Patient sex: F
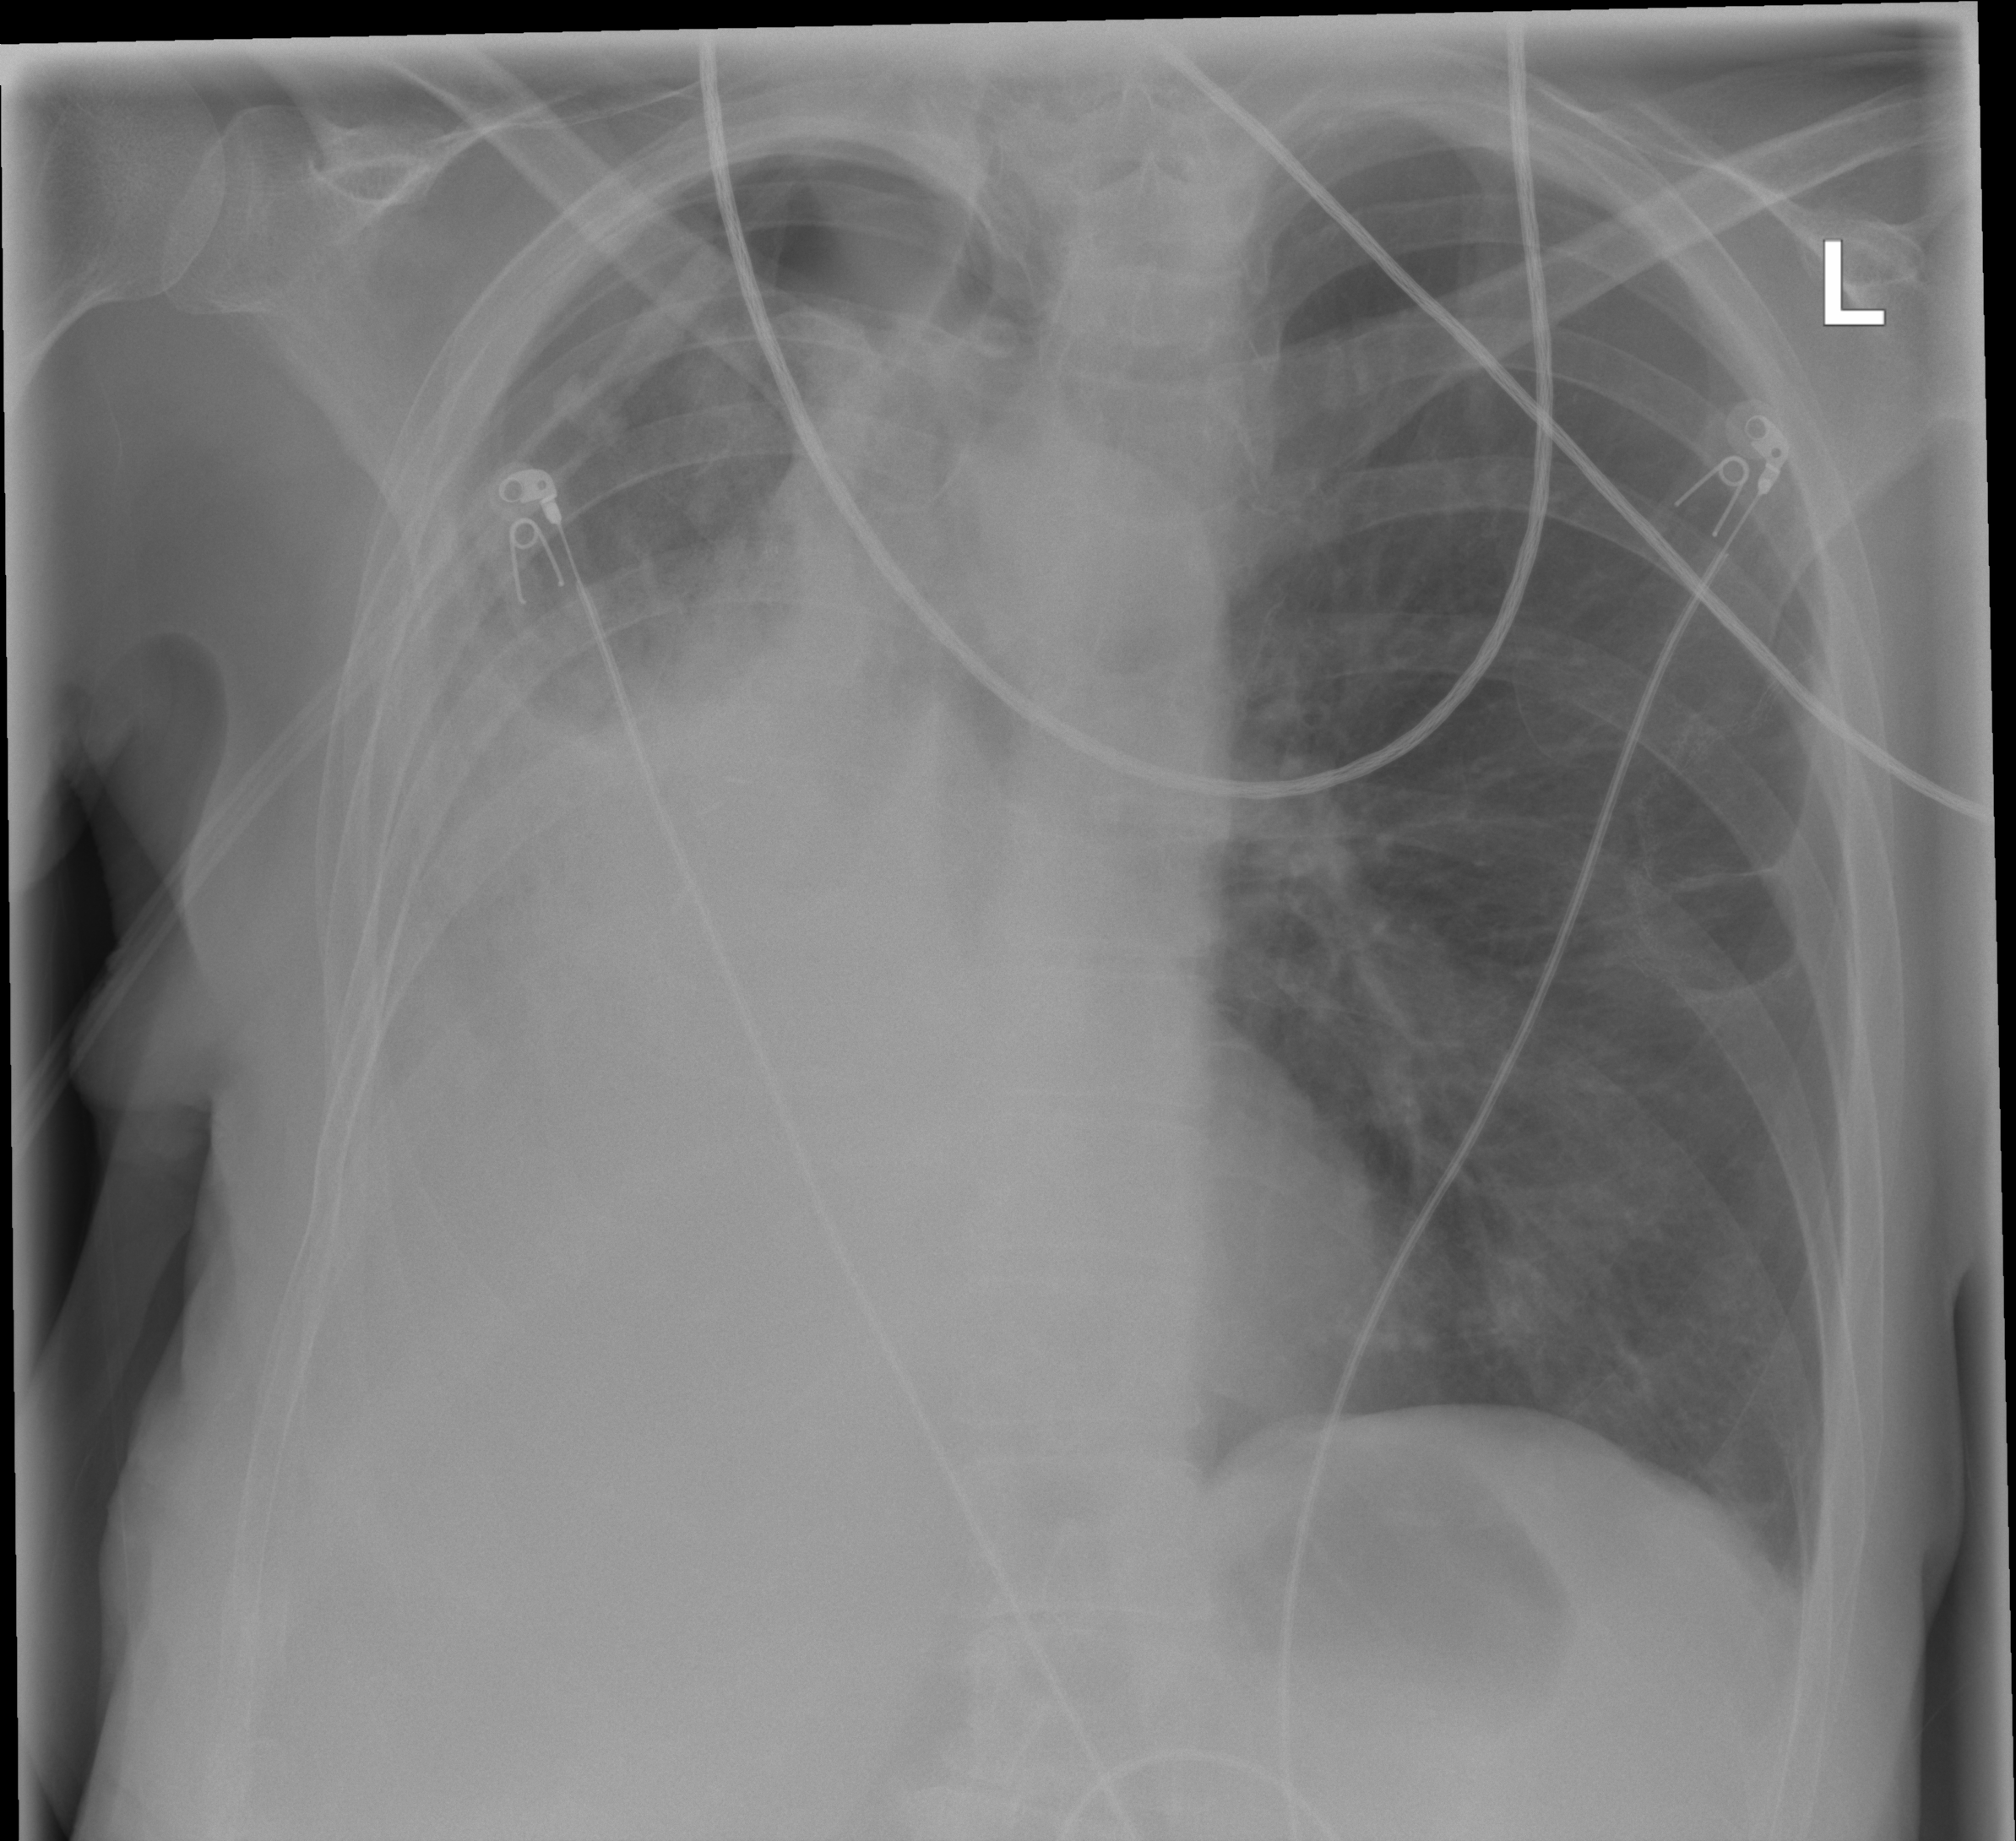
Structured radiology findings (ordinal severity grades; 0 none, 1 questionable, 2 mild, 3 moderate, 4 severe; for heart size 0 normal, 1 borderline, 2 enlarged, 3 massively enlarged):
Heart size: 2
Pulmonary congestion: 0
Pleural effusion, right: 4
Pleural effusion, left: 0
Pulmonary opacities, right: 3
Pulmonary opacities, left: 0
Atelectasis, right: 3
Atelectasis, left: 0